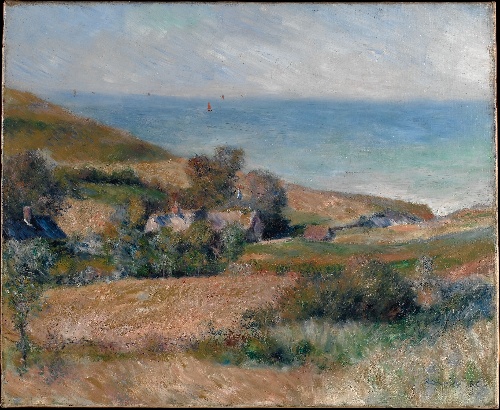
Title: View of the Seacoast near Wargemont in Normandy
Artist: Auguste Renoir
Artist bio: French, Limoges 1841–1919 Cagnes-sur-Mer
Date: 1880
Object type: Painting
Classification: Paintings
Medium: Oil on canvas
Dimensions: 19 7/8 x 24 1/2 in. (50.5 x 62.2 cm)
Department: European Paintings
Credit line: Bequest of Julia W. Emmons, 1956
Accession year: 1956
Repository: Metropolitan Museum of Art, New York, NY
Tags: Seas|Landscapes